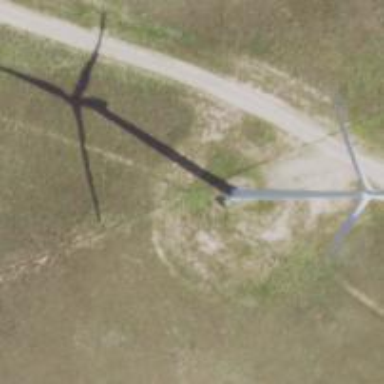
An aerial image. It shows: Wind generator powered by horizontal axis wind turbine.